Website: apple
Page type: store-pickup
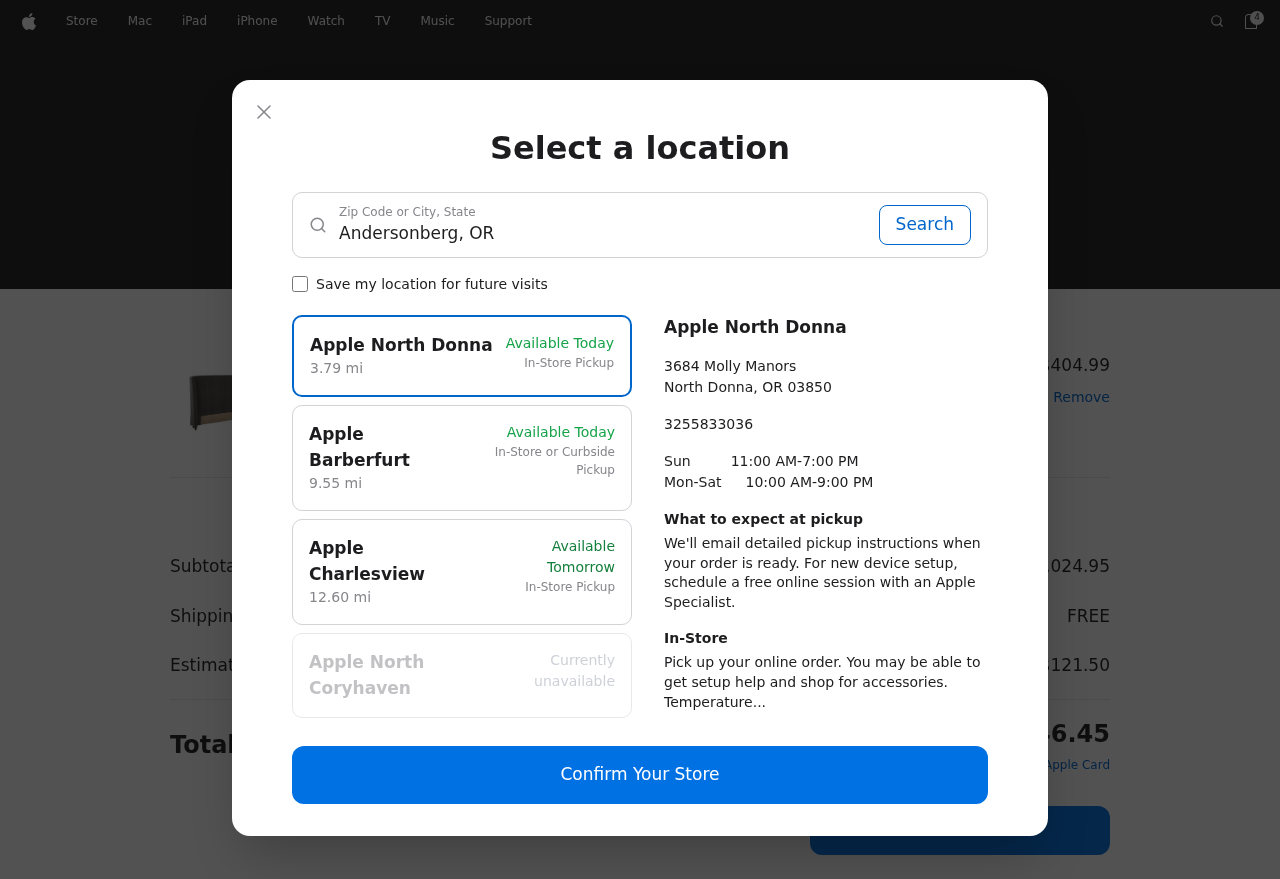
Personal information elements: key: PII_CITY_STATE
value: Andersonberg, OR
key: PII_LOCATION1_CITY
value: Apple North Donna
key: PII_LOCATION1_CITY_STATE_ZIP
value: North Donna, OR 03850
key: PII_LOCATION1_STREET
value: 3684 Molly Manors
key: PII_LOCATION2_CITY
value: Apple Barberfurt
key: PII_LOCATION3_CITY
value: Apple Charlesview
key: PII_LOCATION4_CITY
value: Apple North Coryhaven
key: PII_PHONE
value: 3255833036
Product elements: key: PRODUCT1_NAME
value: Stone & Beam Glenwilde Full Headboard, 69"W, Charcoal
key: PRODUCT1_PRICE
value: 404.99
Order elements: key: ORDER_NUM_ITEMS
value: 4
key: ORDER_TOTAL
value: $2,146.45
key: ORDER_SUBTOTAL
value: $2,024.95
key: ORDER_SHIPPING_COST
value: FREE
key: ORDER_TAX
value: $121.50
Search elements: key: SEARCH_CITY_STATE
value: Andersonberg, OR